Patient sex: M
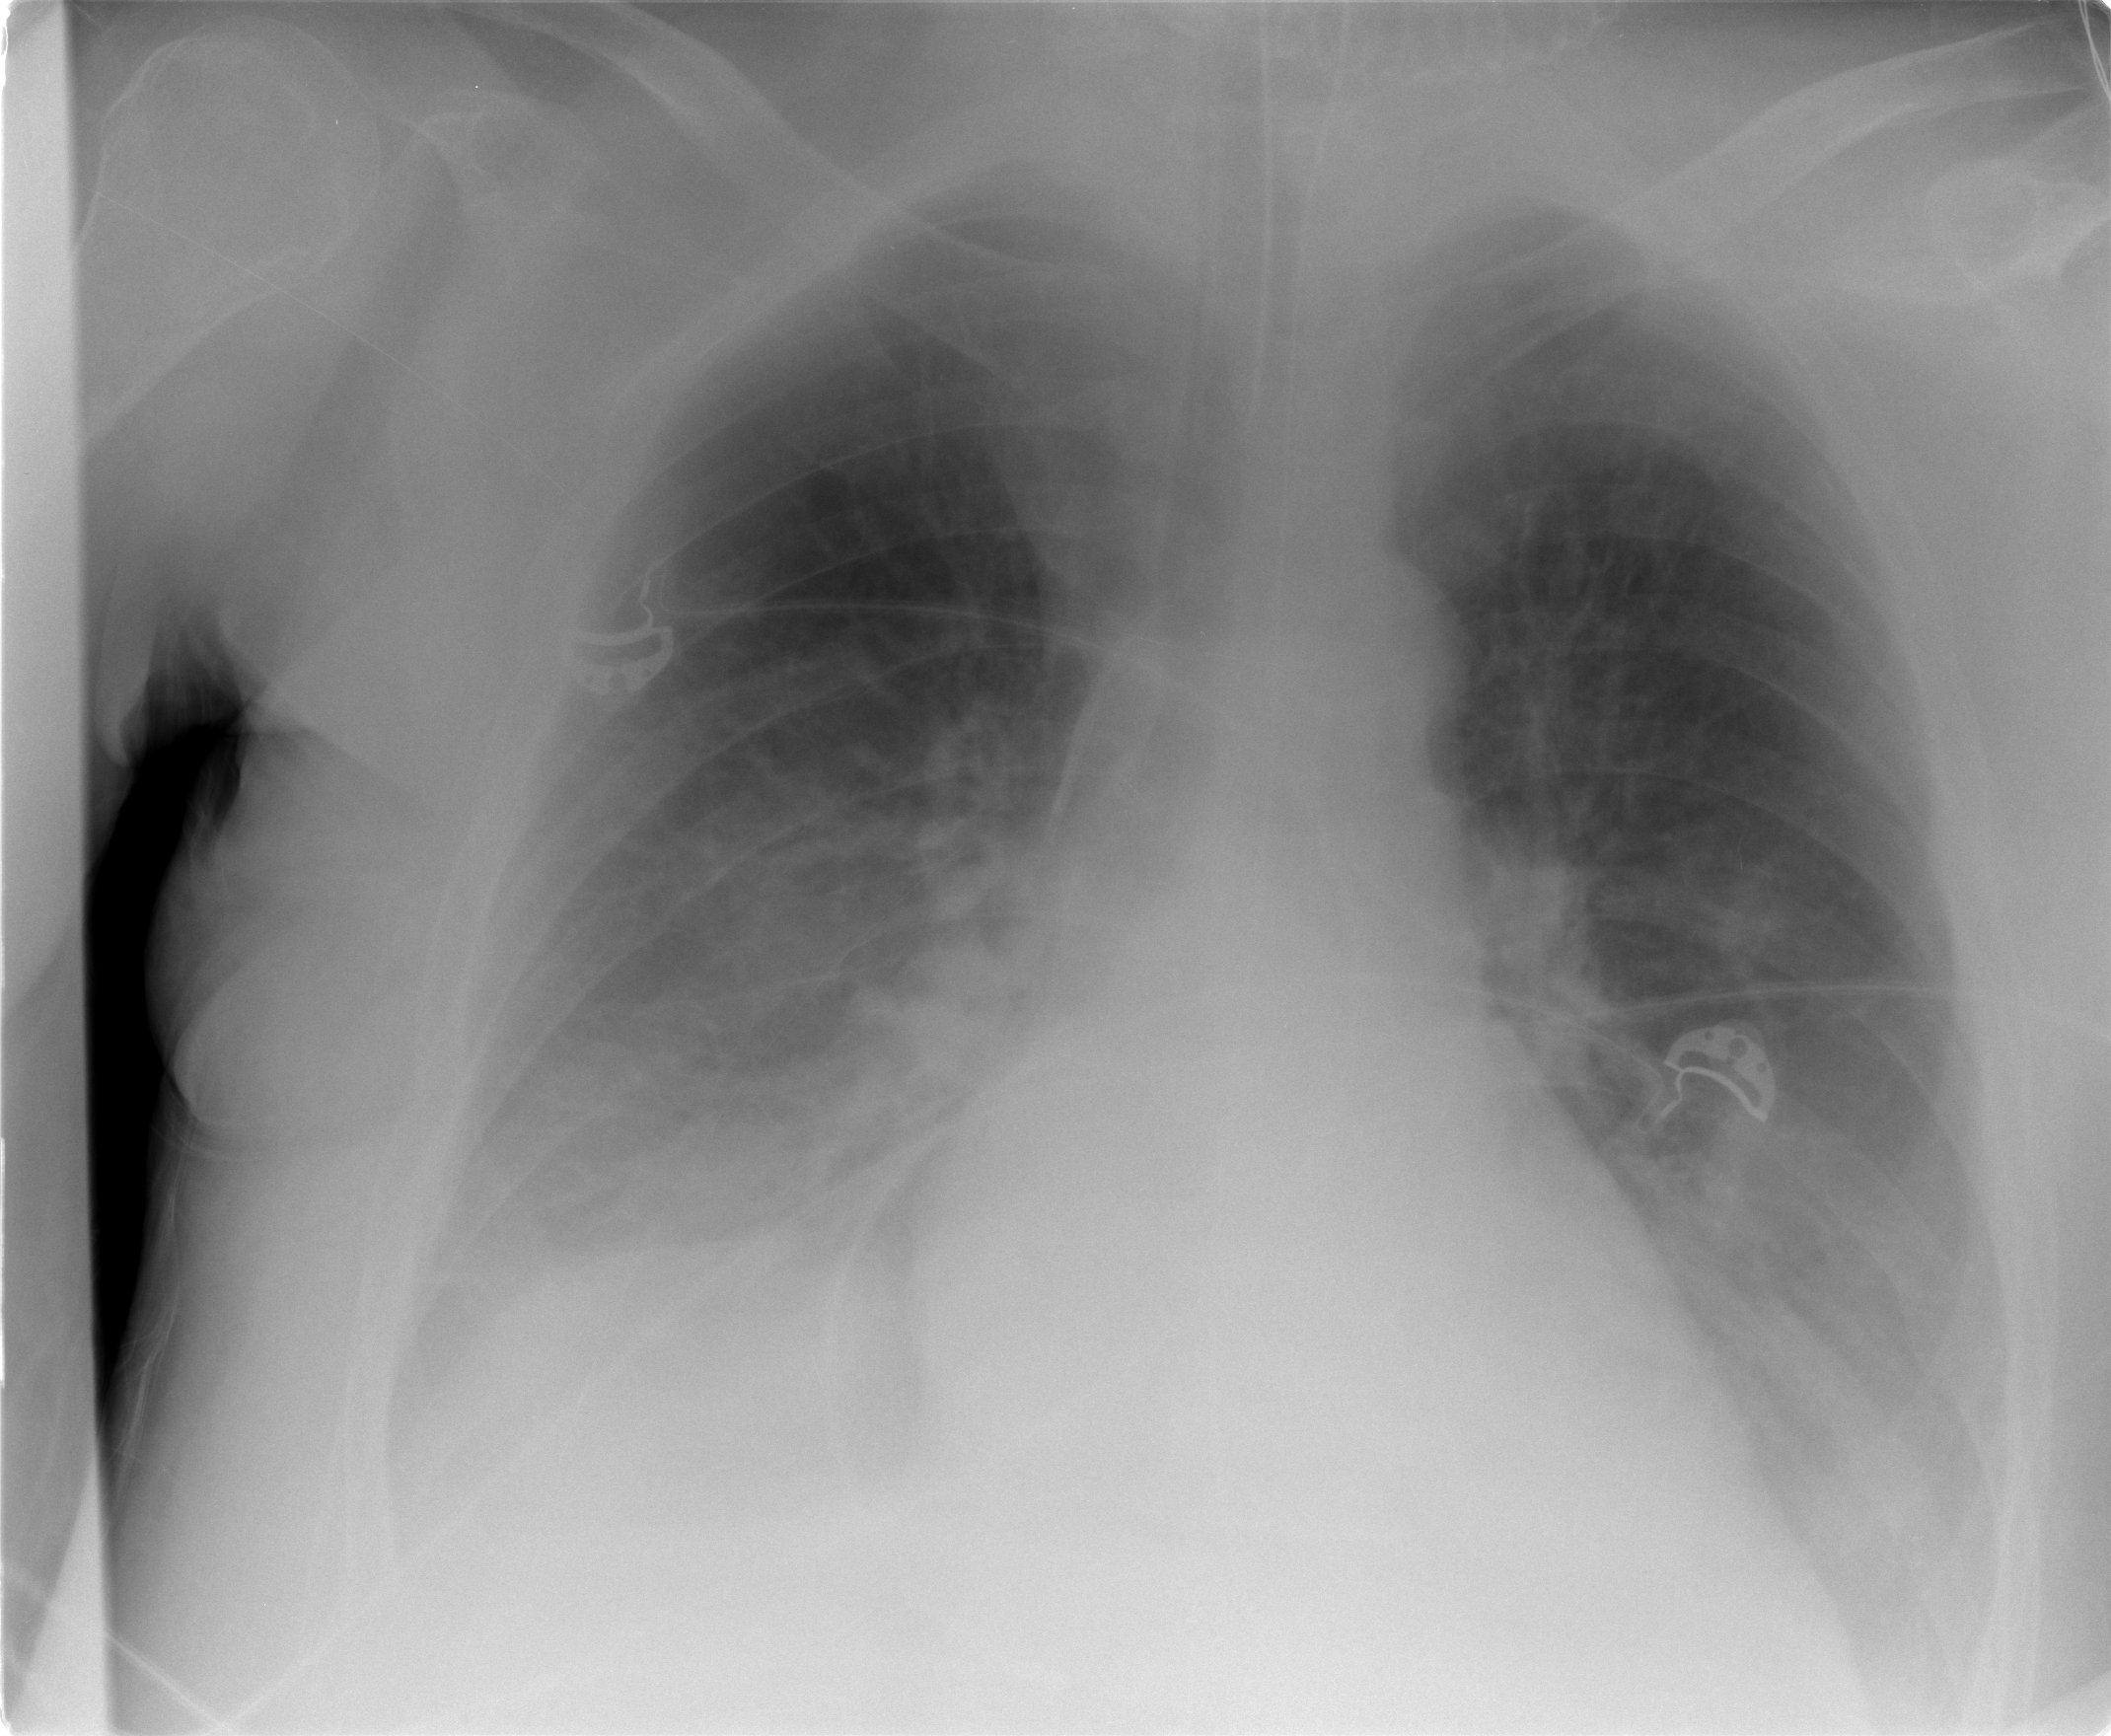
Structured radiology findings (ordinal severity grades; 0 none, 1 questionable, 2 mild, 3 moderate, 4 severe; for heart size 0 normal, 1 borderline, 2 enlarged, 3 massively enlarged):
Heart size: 0
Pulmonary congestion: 2
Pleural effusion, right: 2
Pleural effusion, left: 2
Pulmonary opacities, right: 3
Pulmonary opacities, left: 2
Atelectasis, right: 2
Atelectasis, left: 1